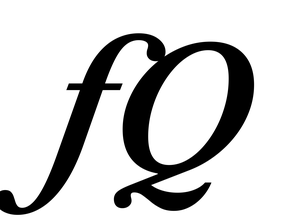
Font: LibreCaslonText-Italic_SemiBold_Italic